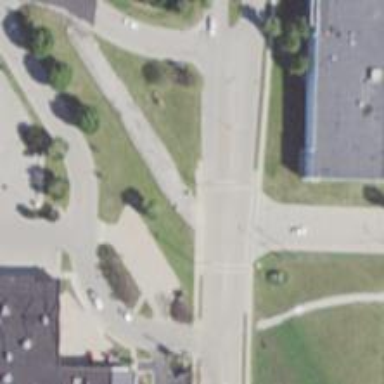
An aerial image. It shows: Secondary road with separate sidewalks.